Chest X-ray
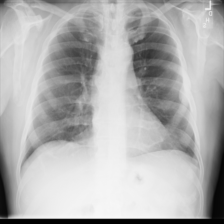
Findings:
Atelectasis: negative
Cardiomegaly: negative
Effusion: negative
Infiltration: negative
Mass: negative
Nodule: negative
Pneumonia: negative
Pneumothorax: negative
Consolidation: negative
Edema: negative
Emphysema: negative
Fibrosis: negative
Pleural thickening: negative
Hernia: negative